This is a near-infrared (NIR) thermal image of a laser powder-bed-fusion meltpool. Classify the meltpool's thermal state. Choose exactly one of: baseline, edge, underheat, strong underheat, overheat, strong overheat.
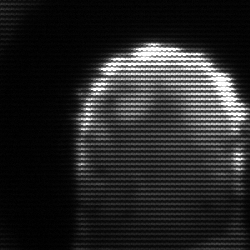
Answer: baseline